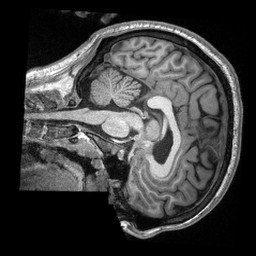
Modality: T1w
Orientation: sagittal
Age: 21
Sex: male
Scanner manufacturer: siemens
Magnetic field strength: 3 T
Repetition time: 2.3 s
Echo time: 0.00308 s